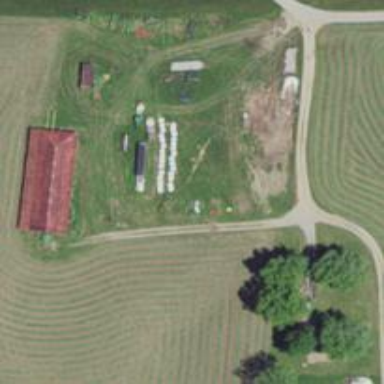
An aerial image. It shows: Farmyard area.